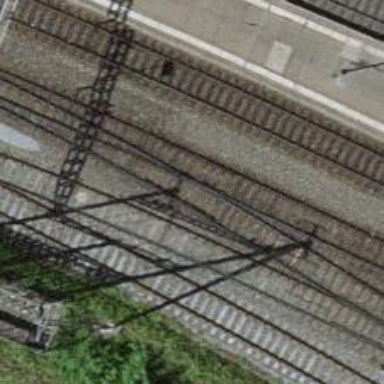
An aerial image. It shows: Single-track electrified railway service yard with contact line for trains.